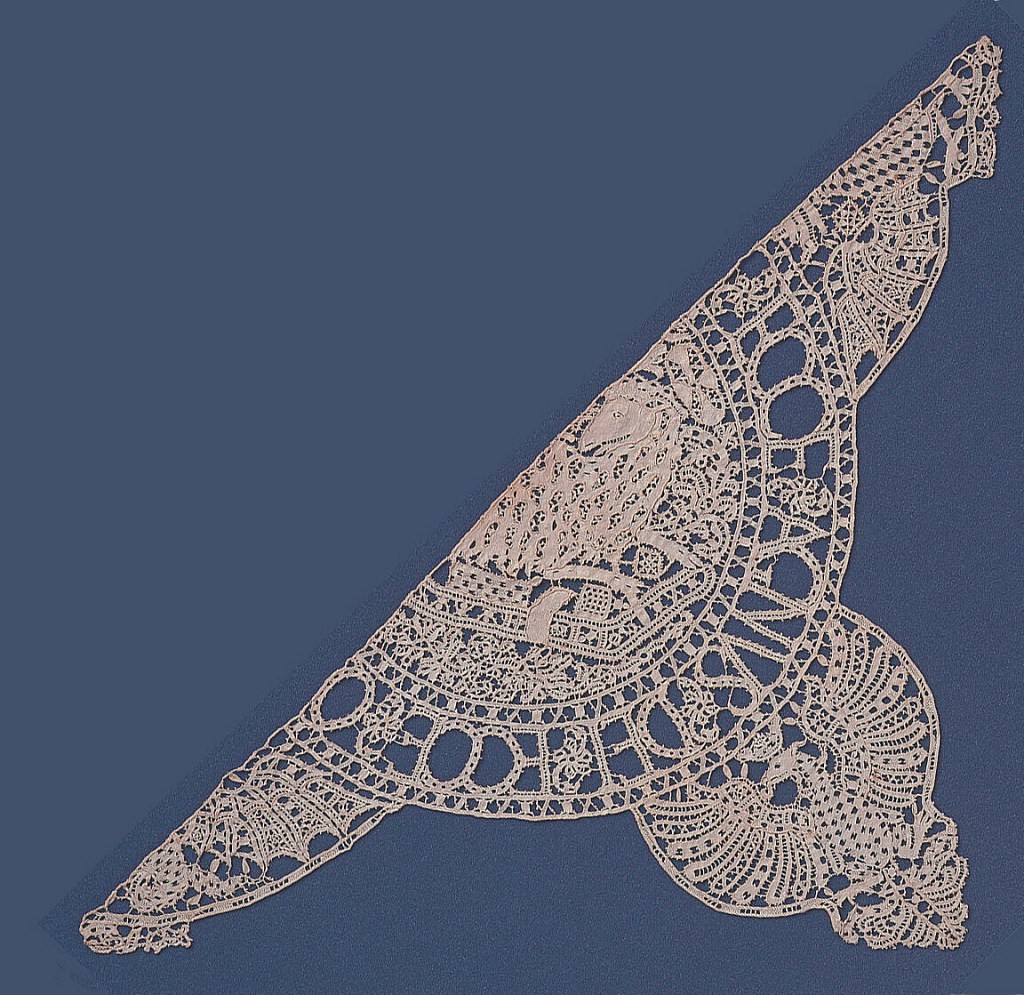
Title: Chalice cover (half)
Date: early 17th century
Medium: linen Technique: needle lace
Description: Formerly a square chalice cover, now cut in half on the diagonal, in linen punto in aria needle lace. Showing the device of the Borghese Family, the Agnus Dei and the eagle with wide-spread wings.  The letters:  ECCE AGNUS DEI ECCE O ... appear in half-circle.

Inscription: ECCE AGNUS DEI QUI TOLLIT PECCATUM MUNDI (Behold the Lamb of God who takes away the sins of the world)